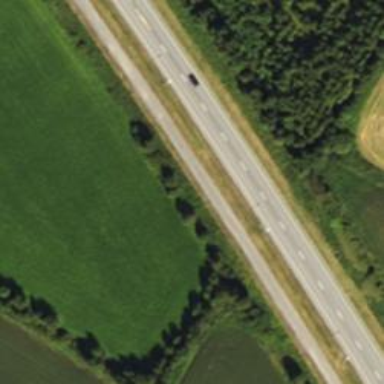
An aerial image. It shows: Asphalt cycleway.